Question: I am getting the 'java.lang.NoClassDefFoundError:org.apache.http.client.CredentialsProvider error' even after importing the Web client jar files.
Please find the screenshot below.

Can any one help me where I am going wrong.
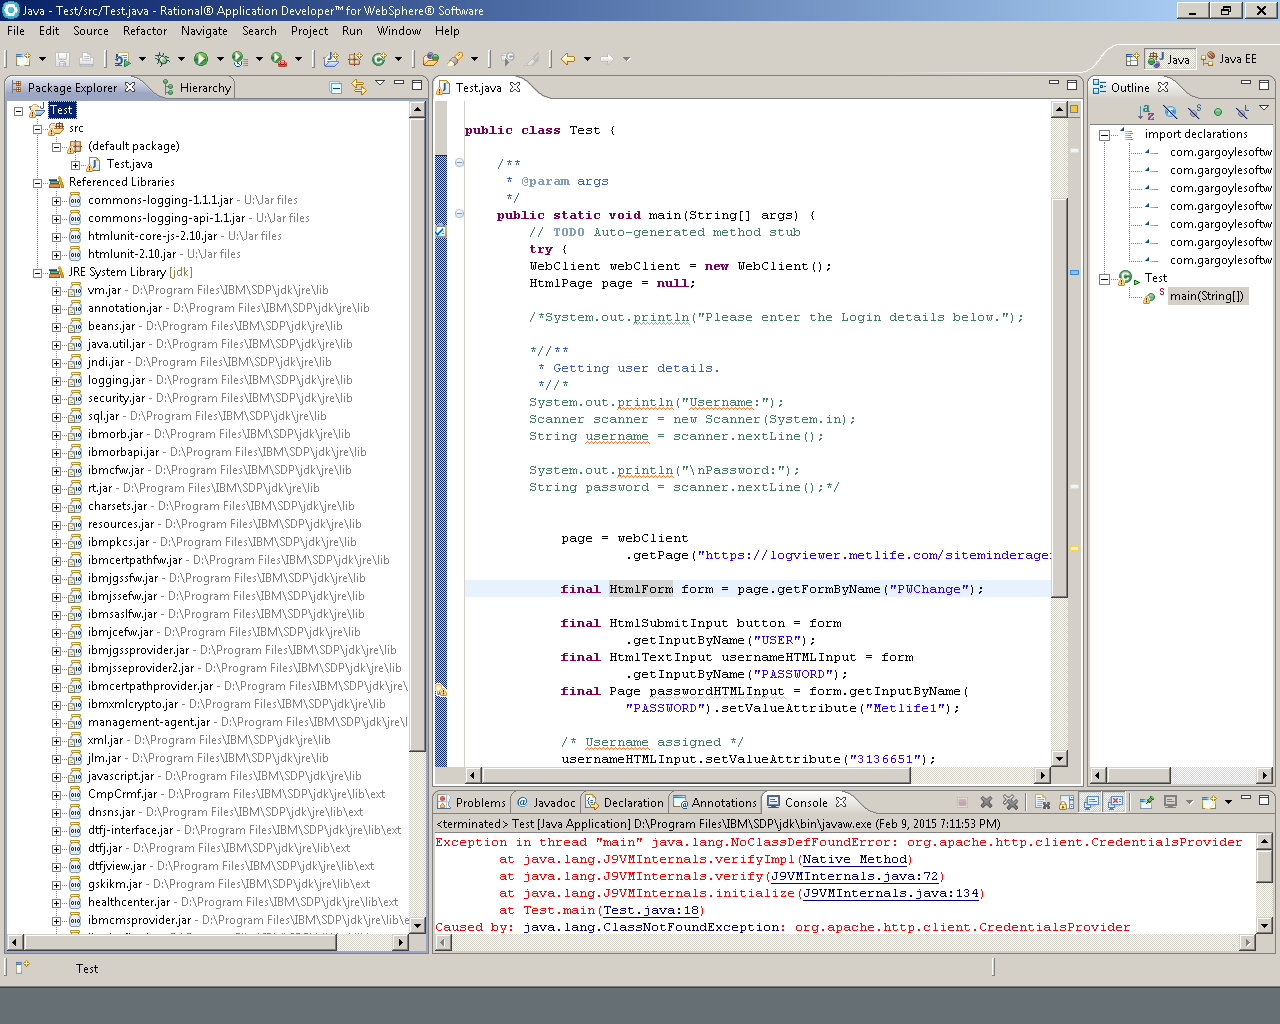
Answer: Most of the time, 'NoClassDefFoundError' happen when there is missing dependencies to your project. Note that there is other possibilities...
For more information on 'NoClassDefFoundError' you might want to check this thread
<URL>
In your case, as @Jens already mentionned, we can see in your referenced libraries that you are missing 'httpclient.jar'
See the <URL> download page.